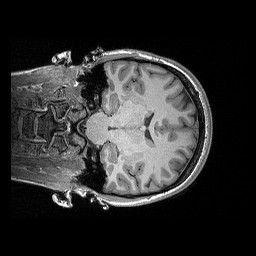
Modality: T1w
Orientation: coronal
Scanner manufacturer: siemens
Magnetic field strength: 3 T
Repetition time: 2.3 s
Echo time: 0.00298 s